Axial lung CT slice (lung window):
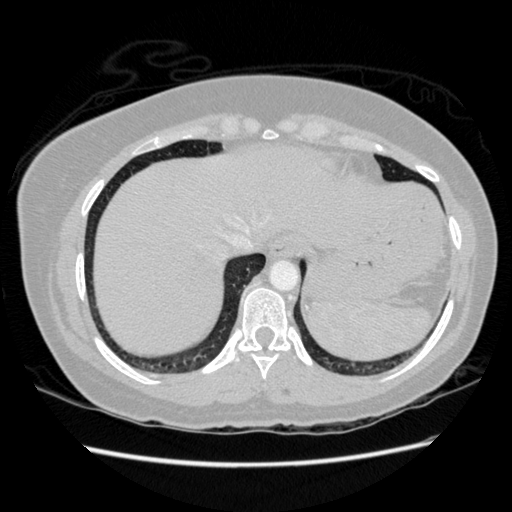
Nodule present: no